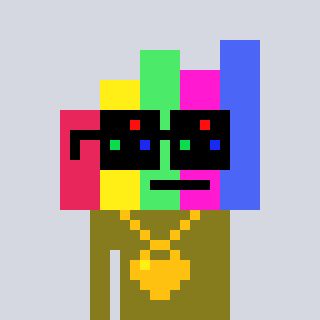
a pixel art character with square black sunglasses, a bar chart-shaped head and a gunk-colored body on a cool background